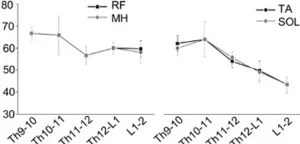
(A) Examples of SEMP recorded from proximal (RF) and distal (TA) muscles during stimulation at Th9-10, Th10-11, Th11-12, Th12-L1, and L1-2 levels, in supine position.
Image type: pathology (masson_trichrome)